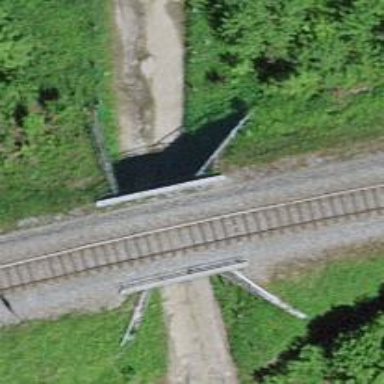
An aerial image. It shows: Bridge with electrified rail tracks and contact line.